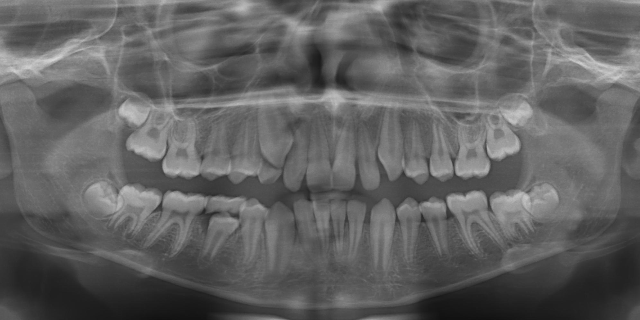
adult